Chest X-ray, AP view. Patient: 11 years old, sex F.
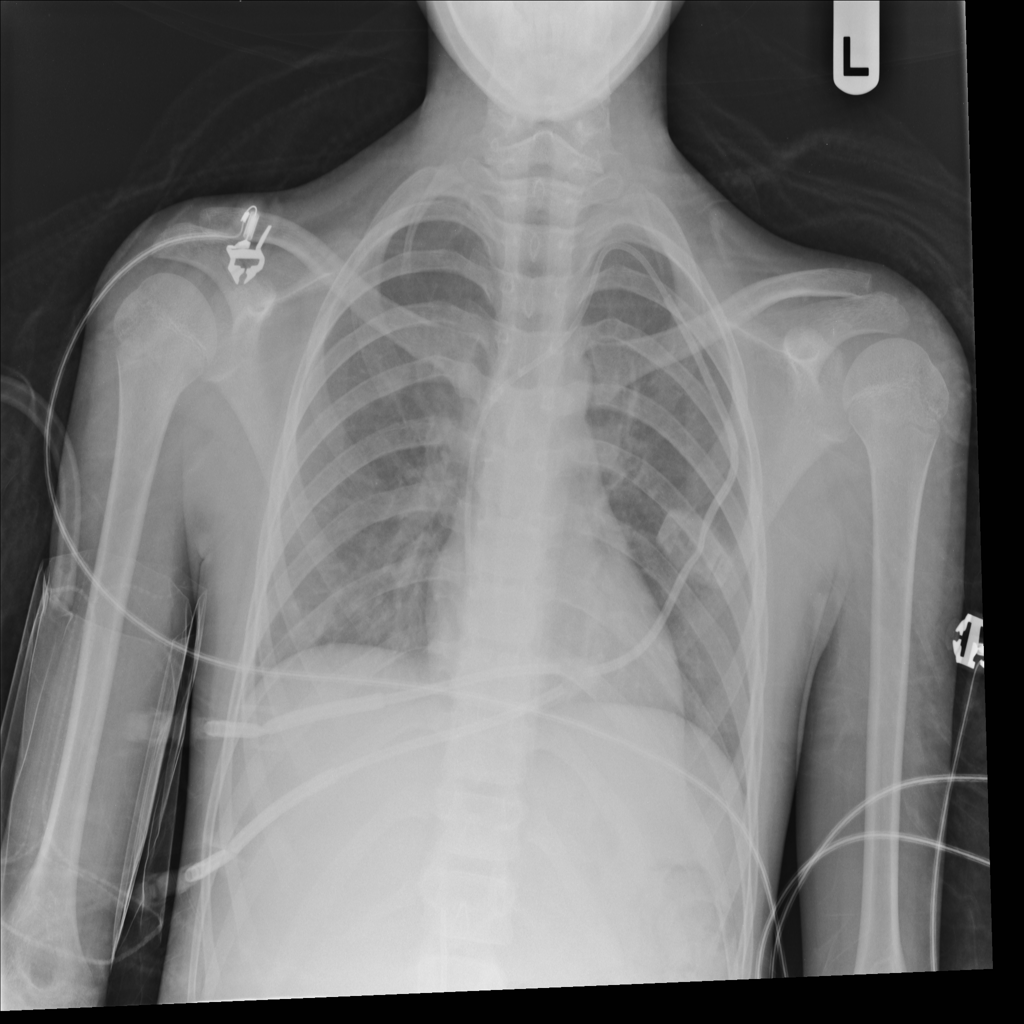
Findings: No Finding